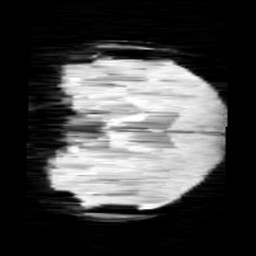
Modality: minIP
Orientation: coronal
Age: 9
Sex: female
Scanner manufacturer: siemens
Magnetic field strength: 3 T
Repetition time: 0.027 s
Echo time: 0.02 s